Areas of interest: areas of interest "Park and greenspace"
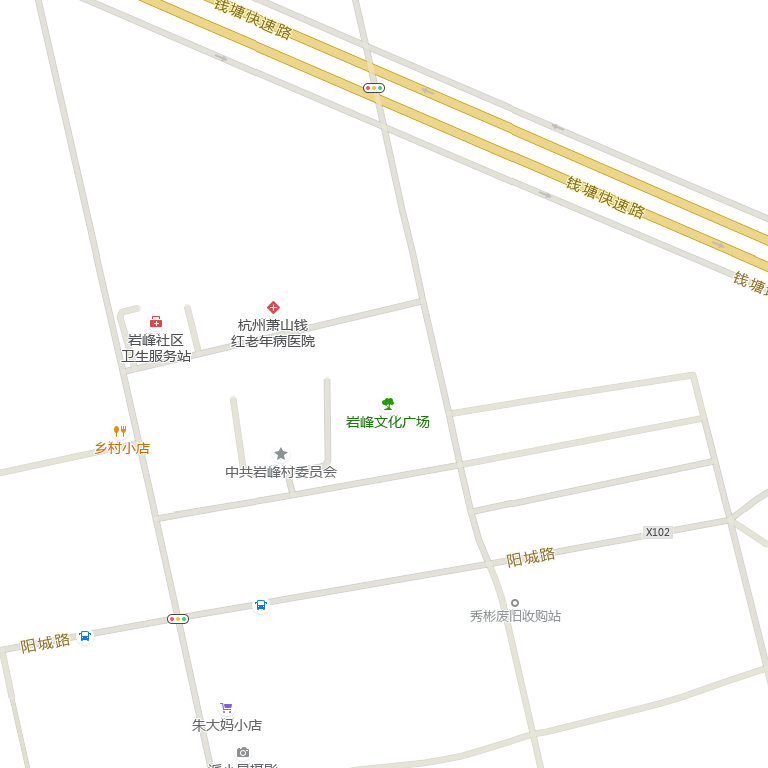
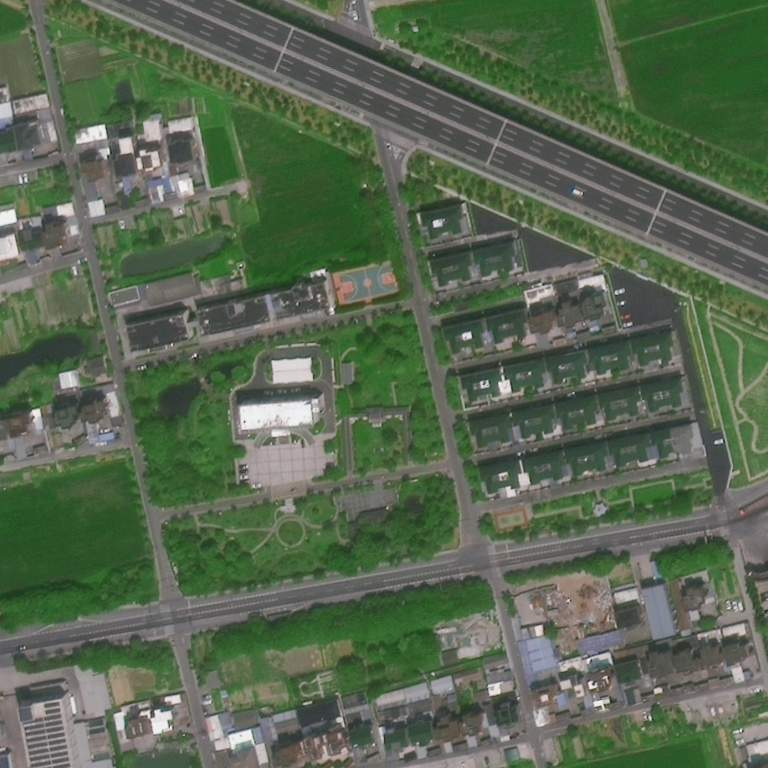